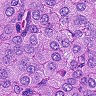
Metastatic tissue present: yes